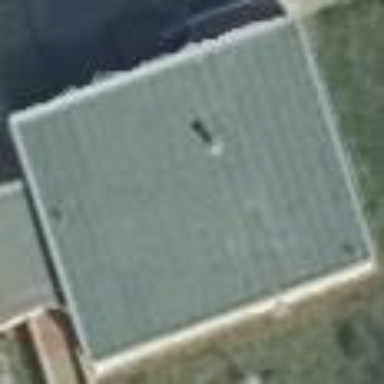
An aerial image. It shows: The building has flat roof oriented along with grey tar paper material.